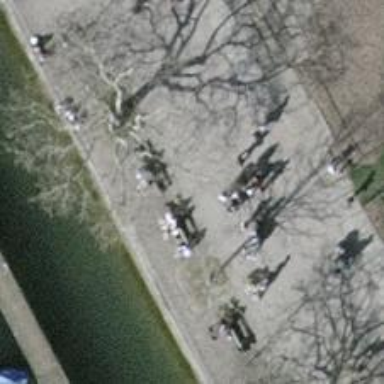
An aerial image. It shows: Bench for seating.